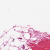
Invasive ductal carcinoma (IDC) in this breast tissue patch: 0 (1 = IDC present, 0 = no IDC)